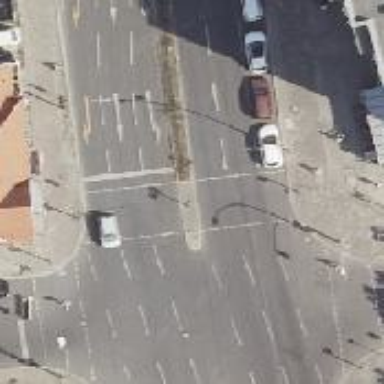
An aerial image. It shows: Traffic island located on footway.